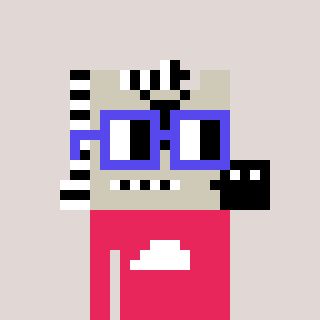
a pixel art character with square blue glasses, a zebra-shaped head and a redpinkish-colored body on a warm background